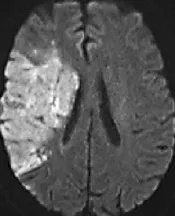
MRI DWI revealed hyperintense signal in the right MCA territory which involved right fronto parietal temporal lobes as well as capsuloganglionic region, indicating abnormal fluid restriction in those areas.
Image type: radiology (mri)